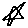
Label: star